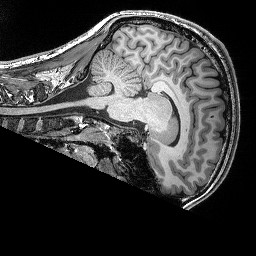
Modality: T1w
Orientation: sagittal
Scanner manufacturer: siemens
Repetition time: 2.25 s
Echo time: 0.00418 s